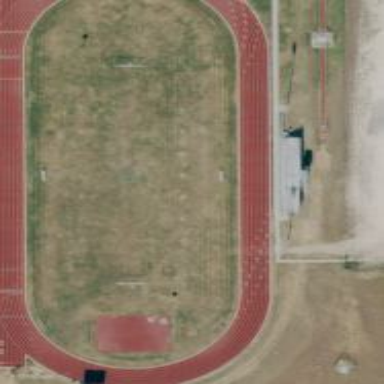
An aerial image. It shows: Track located within leisure land area.